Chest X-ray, PA view. Patient: 62 years old, sex F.
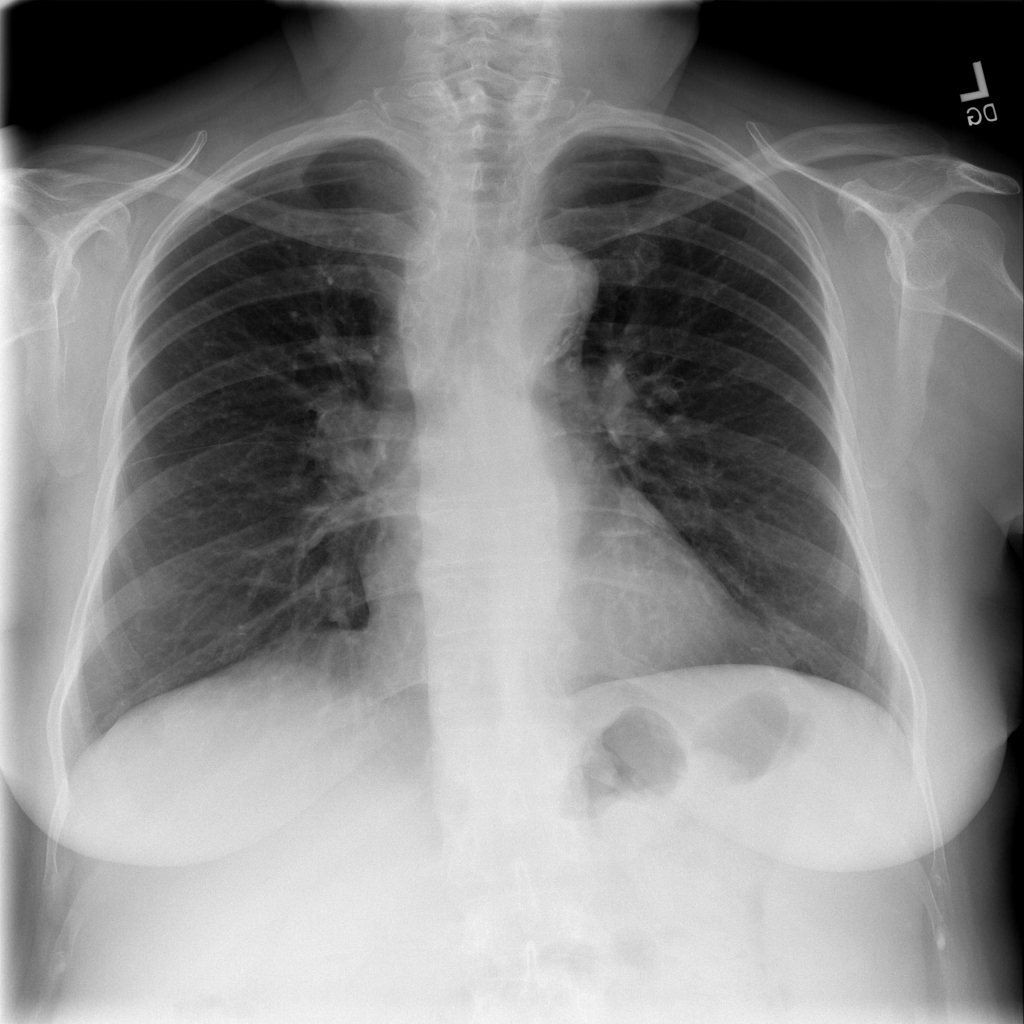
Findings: No Finding